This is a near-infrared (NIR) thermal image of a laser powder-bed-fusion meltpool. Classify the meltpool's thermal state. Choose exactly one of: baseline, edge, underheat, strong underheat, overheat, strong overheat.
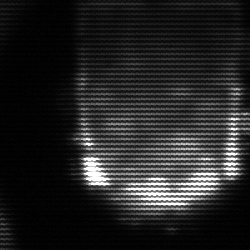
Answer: baseline